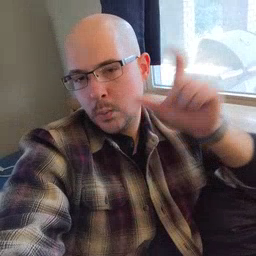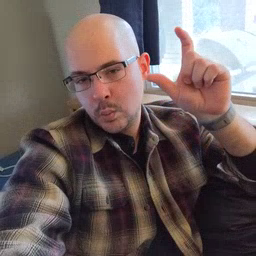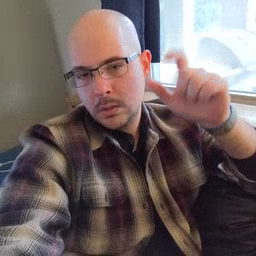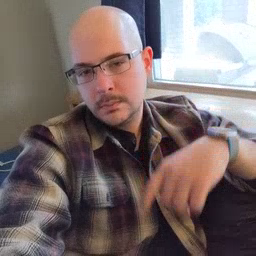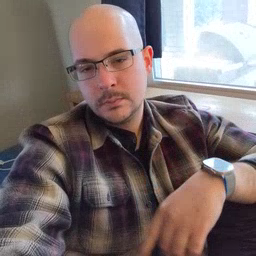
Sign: moon